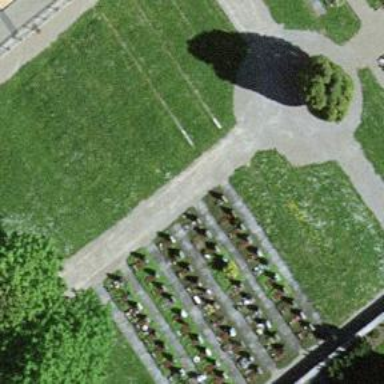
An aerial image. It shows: Grave yard.